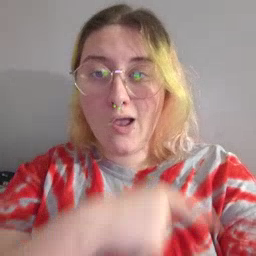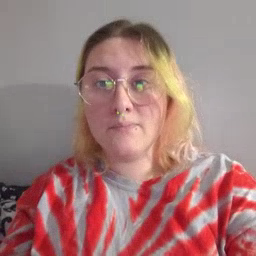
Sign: arm